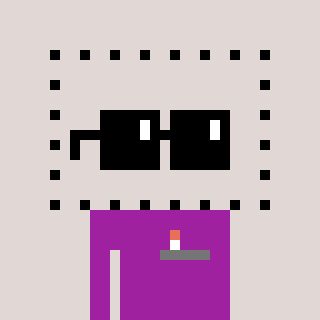
a pixel art character with square black sunglasses, a void-shaped head and a magenta-colored body on a warm background